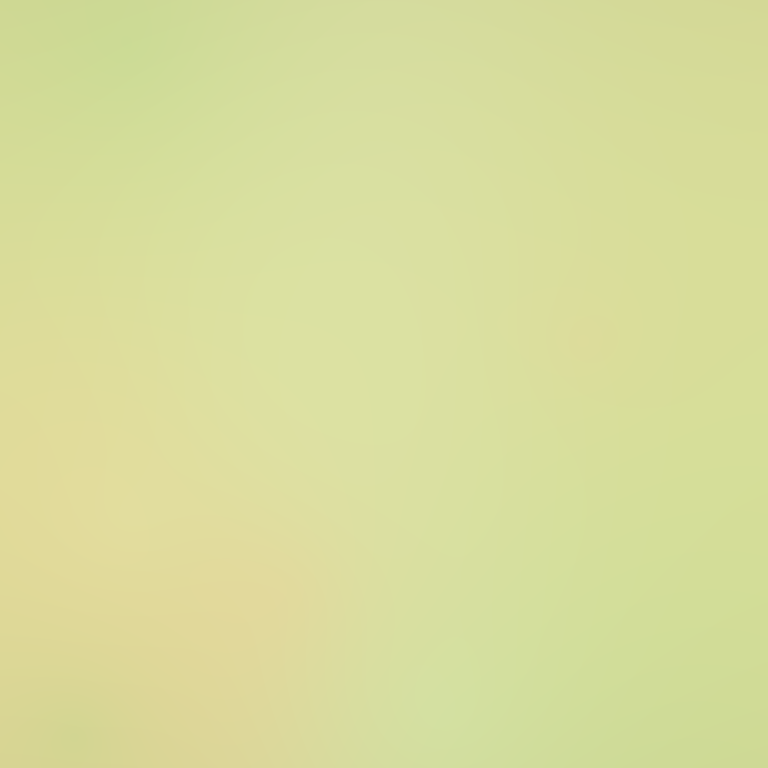
Abstract light effect, smooth gradient from soft yellow to pale green, calm atmosphere, diffuse light, no room, no furniture, no objects.